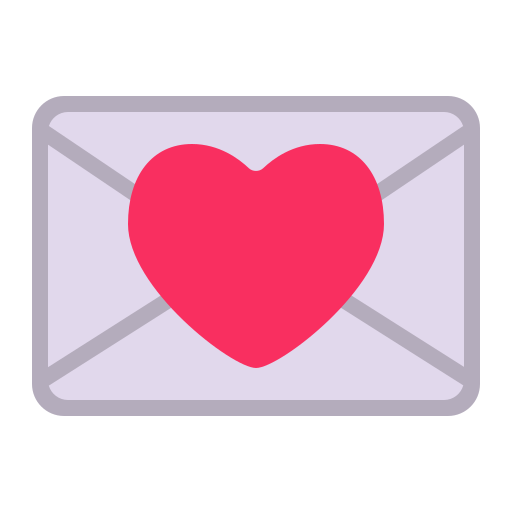
love letter flat